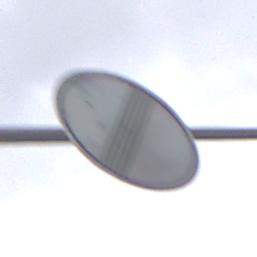
Verkehrszeichen: EndeSaemtlicherBegrenzungen
Umgebung: Outdoor, Suburban
Tageszeit: Midday
Wetter: Overcast
Licht: Natural
Jahreszeit: NotSpecified
Kontrast: LowContrast